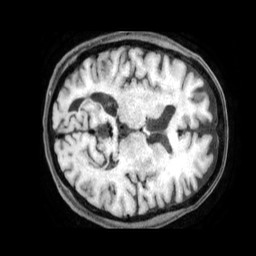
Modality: T1w
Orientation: axial
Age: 59
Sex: male
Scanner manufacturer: philips
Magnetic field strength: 1.5 T
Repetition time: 0.6 s
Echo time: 0.02898 s